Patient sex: F
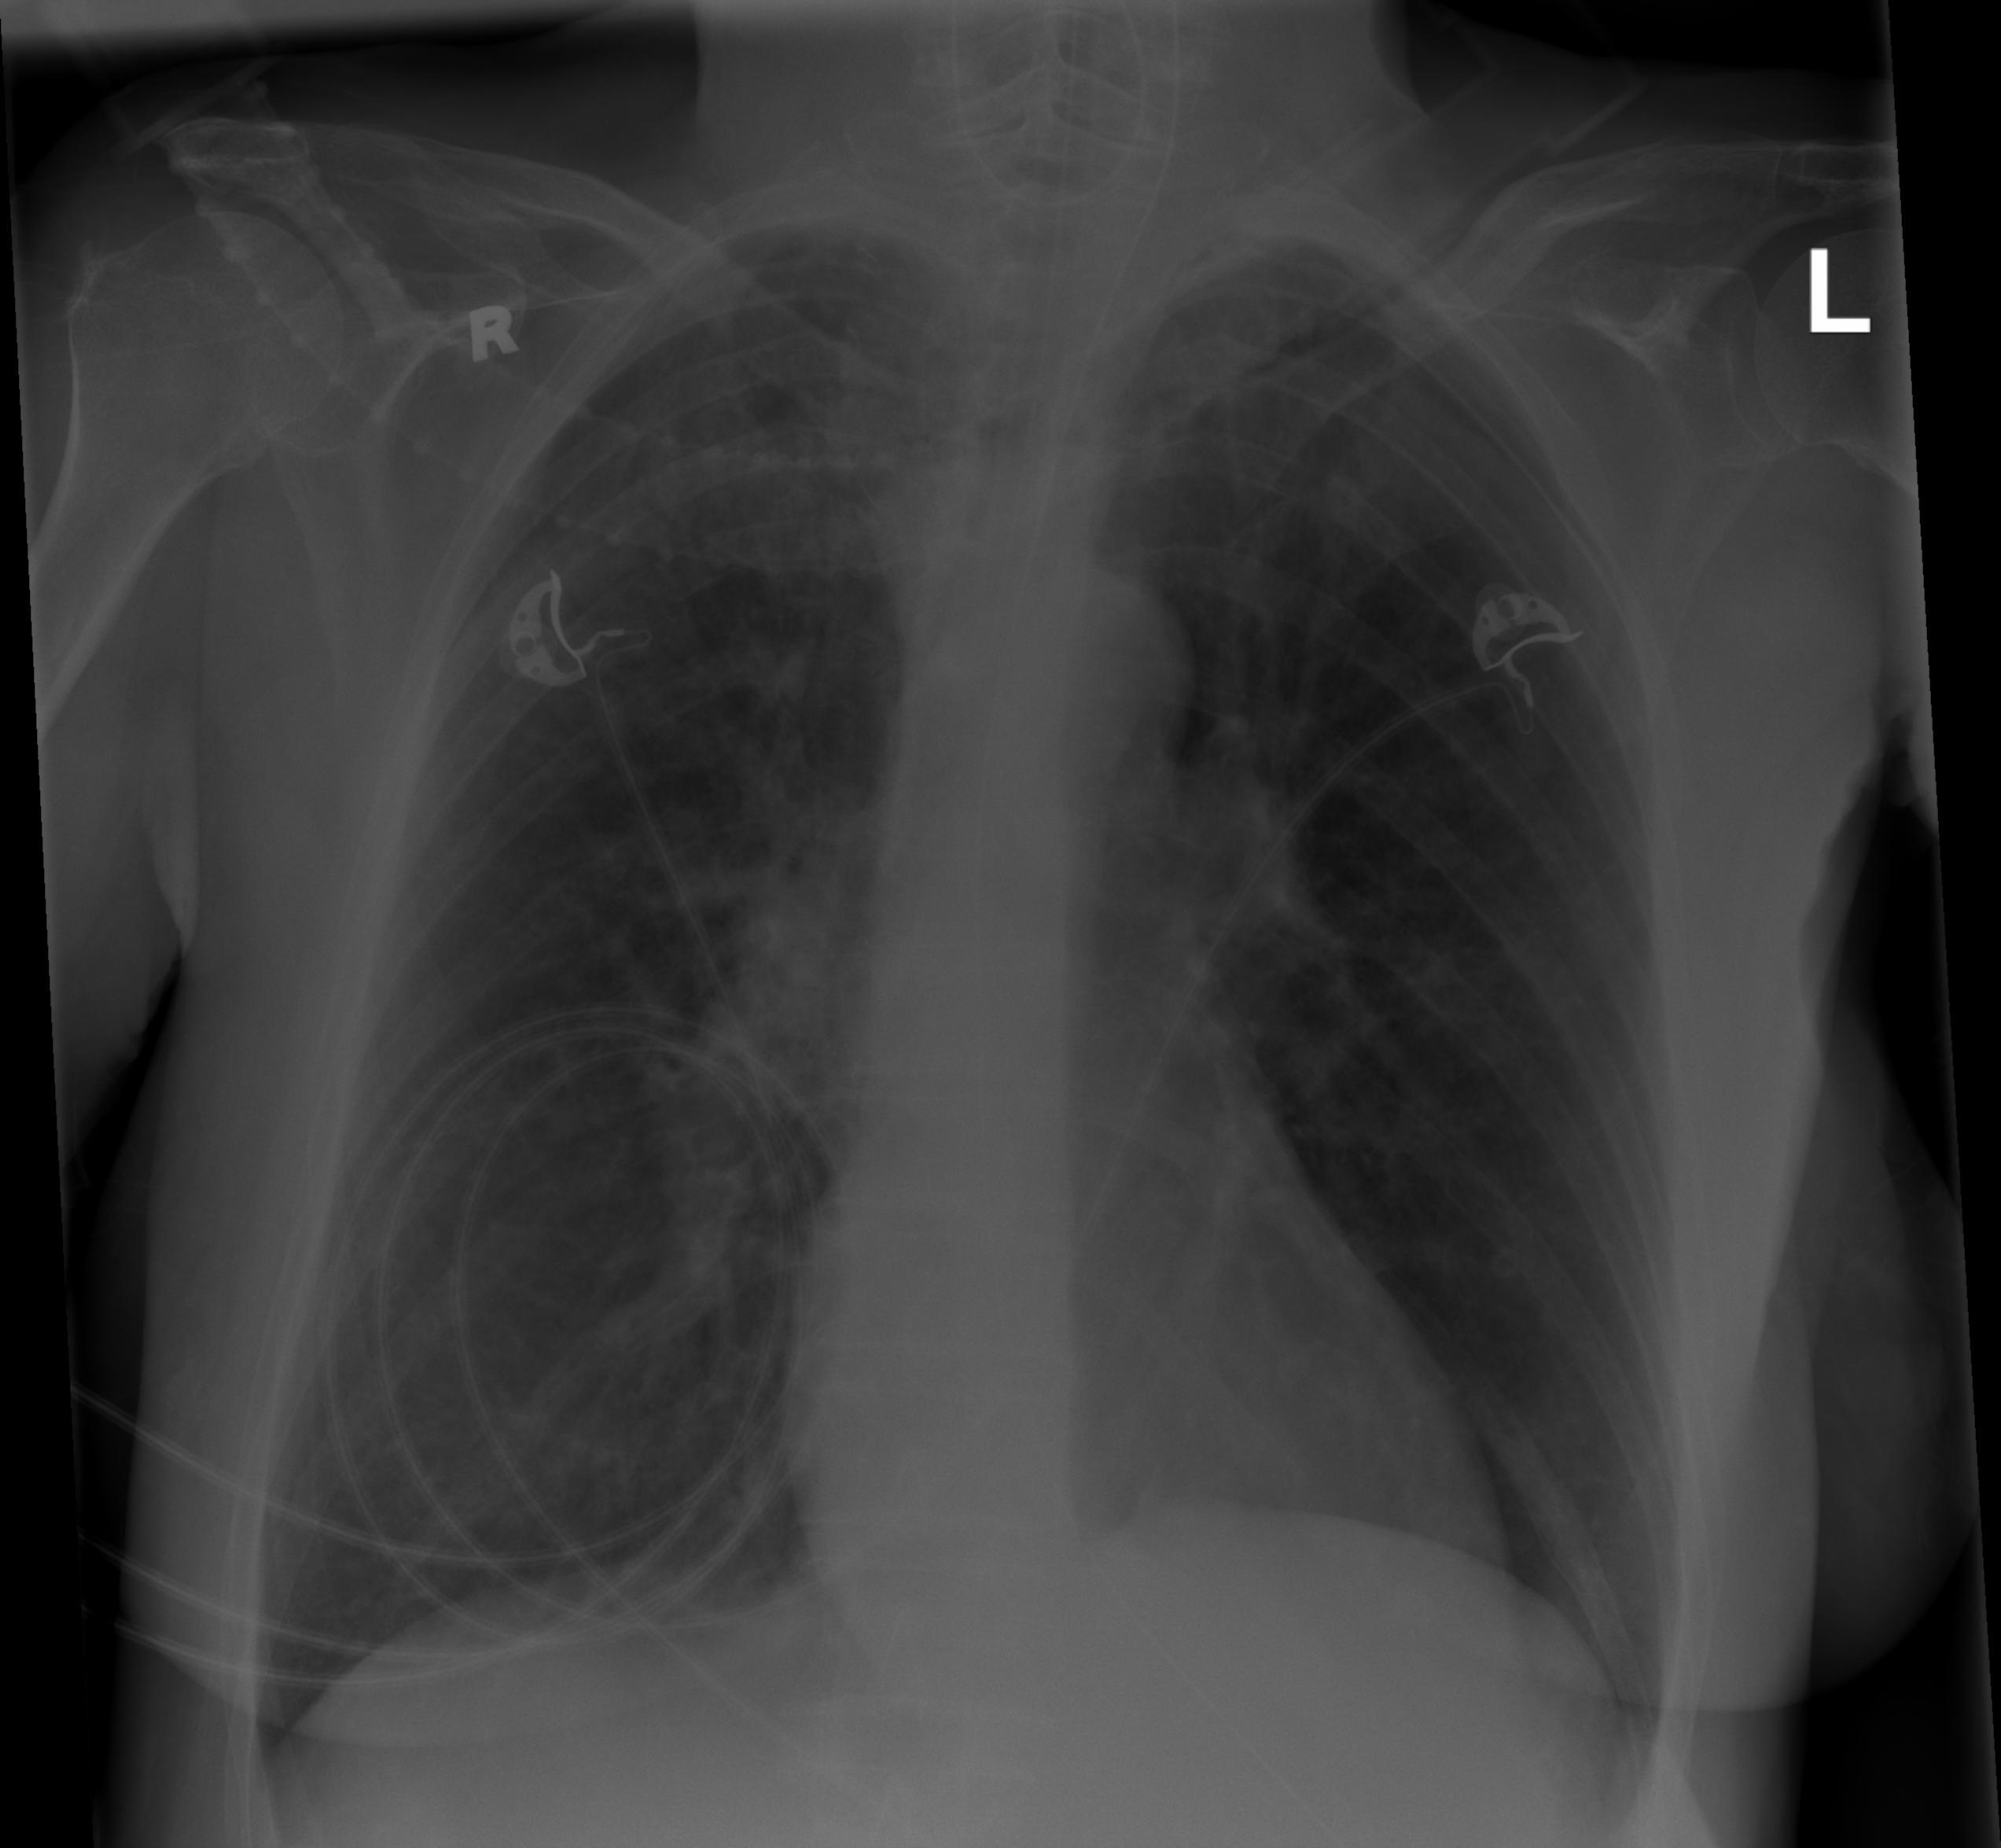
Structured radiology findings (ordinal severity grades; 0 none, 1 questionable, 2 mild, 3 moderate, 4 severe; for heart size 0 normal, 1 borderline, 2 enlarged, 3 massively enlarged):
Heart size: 0
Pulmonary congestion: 2
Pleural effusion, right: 0
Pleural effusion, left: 0
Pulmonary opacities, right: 2
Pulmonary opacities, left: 0
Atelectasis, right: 2
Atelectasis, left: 0